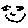
Label: smiley face